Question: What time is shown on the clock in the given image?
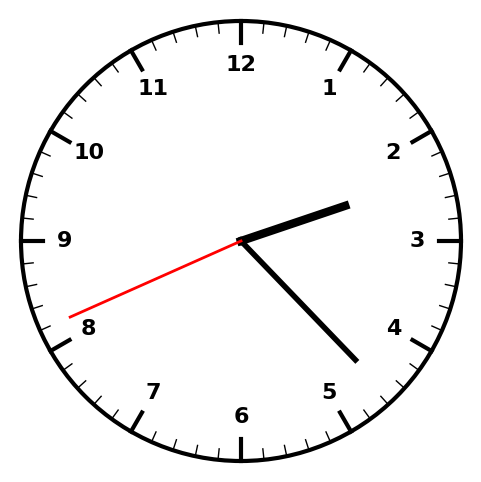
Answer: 02:22:41